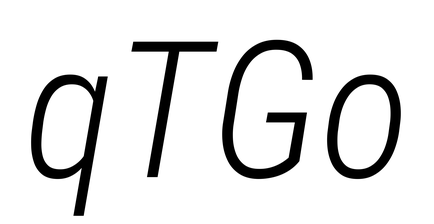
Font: Roboto-Italic_Condensed_Light_Italic